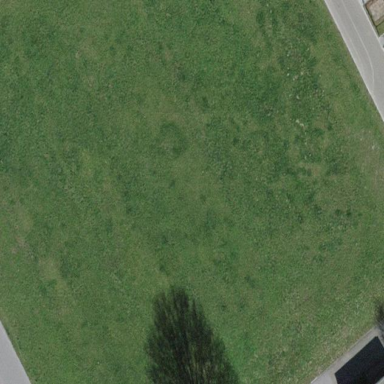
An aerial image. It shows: Beautiful meadow.